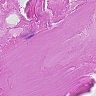
Metastatic tissue present: no